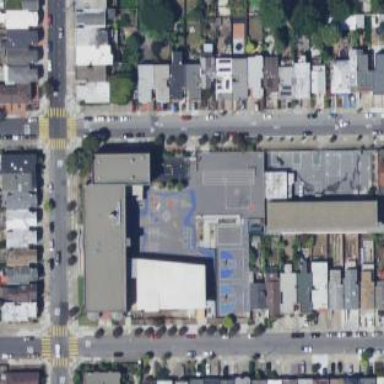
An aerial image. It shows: School.